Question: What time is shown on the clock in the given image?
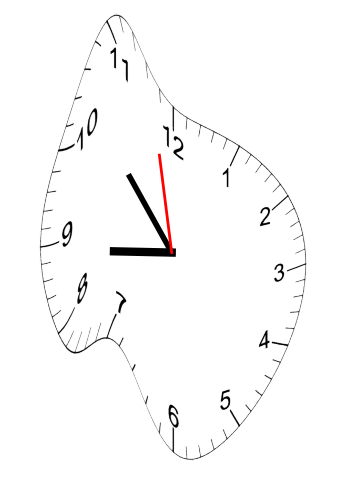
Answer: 08:52:58